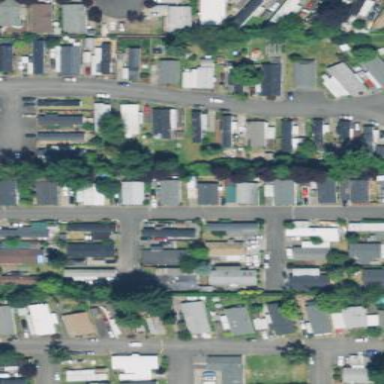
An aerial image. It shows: Residential area designated as trailer park.